Question: I am trying get a full page plot of a world map on a A4 landscape PDF. When I use the following
'''
pdf("temp.pdf", paper="a4r")
#par(mar=rep(0,4))
map("world", mar = rep(0,4))
dev.off()
'''
I get

I can not seem to get the plot to fill the page. Any tips?
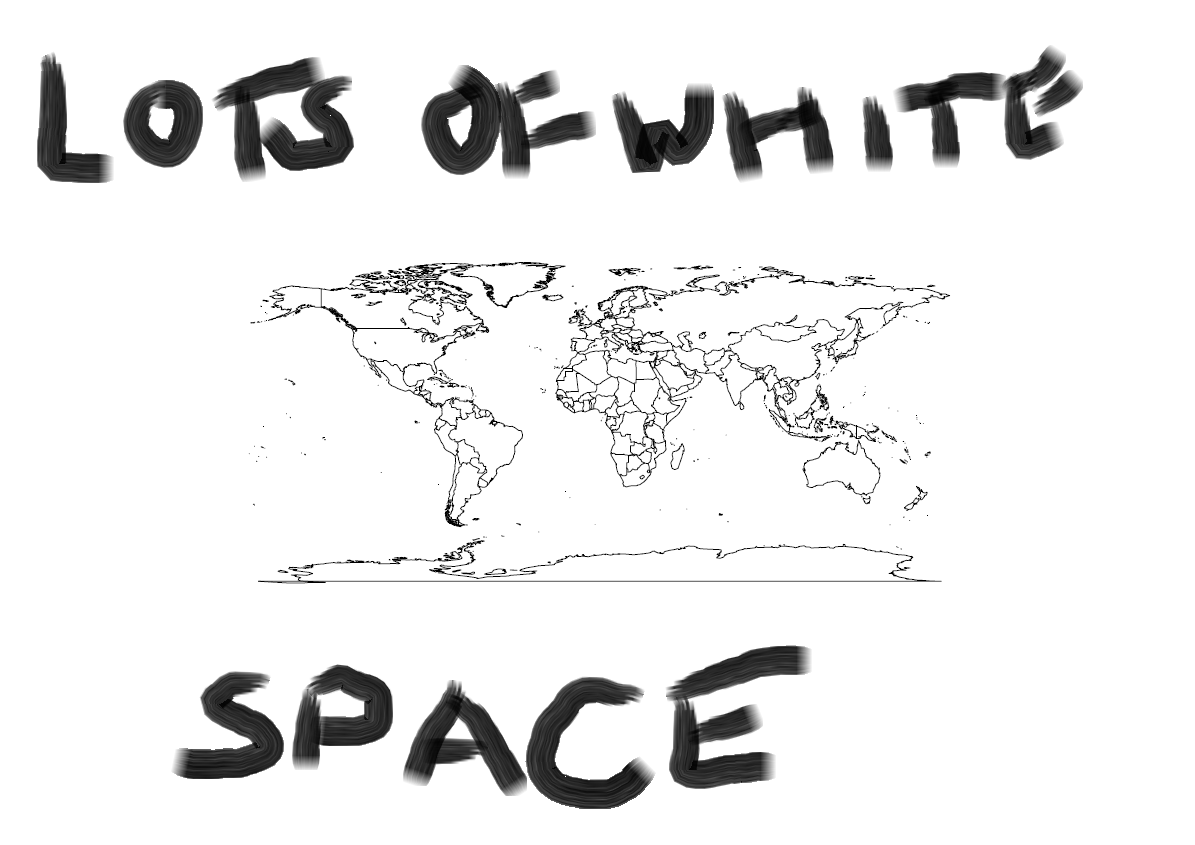
Answer: Try:
'''
pdf("temp.pdf", paper="a4r",width=0,height=0)
map("world")
dev.off()
'''
which looks odd but works, and is mentioned in the docs. It gives me a world map that fills the page left-right, but not top-bottom because it is keeping the aspect ratio.